二年级 · 算术
写出乘法算式。

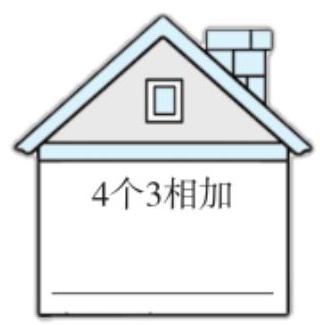
答案: $4 \times 3=12 ; 6 \times 3=18 ; 3 \times 2=6 ; 5 \times 5=25$